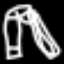
Label: pants